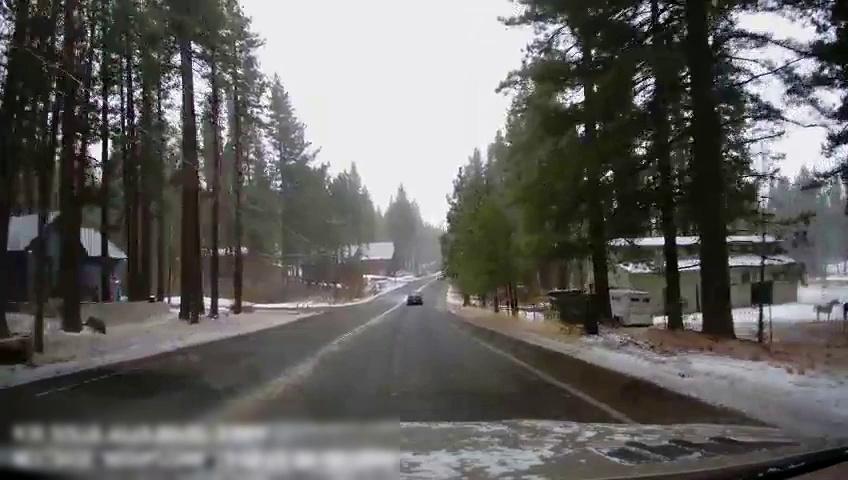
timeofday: Day
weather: Snowy
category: Drivable Space
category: Vehicles | Van
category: Vehicles | Car
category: Lanes | Opposite Lane
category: Lanes | Opposite Lane
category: Lanes | Opposite Lane
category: Lanes | Current Lane